Chest X-ray:
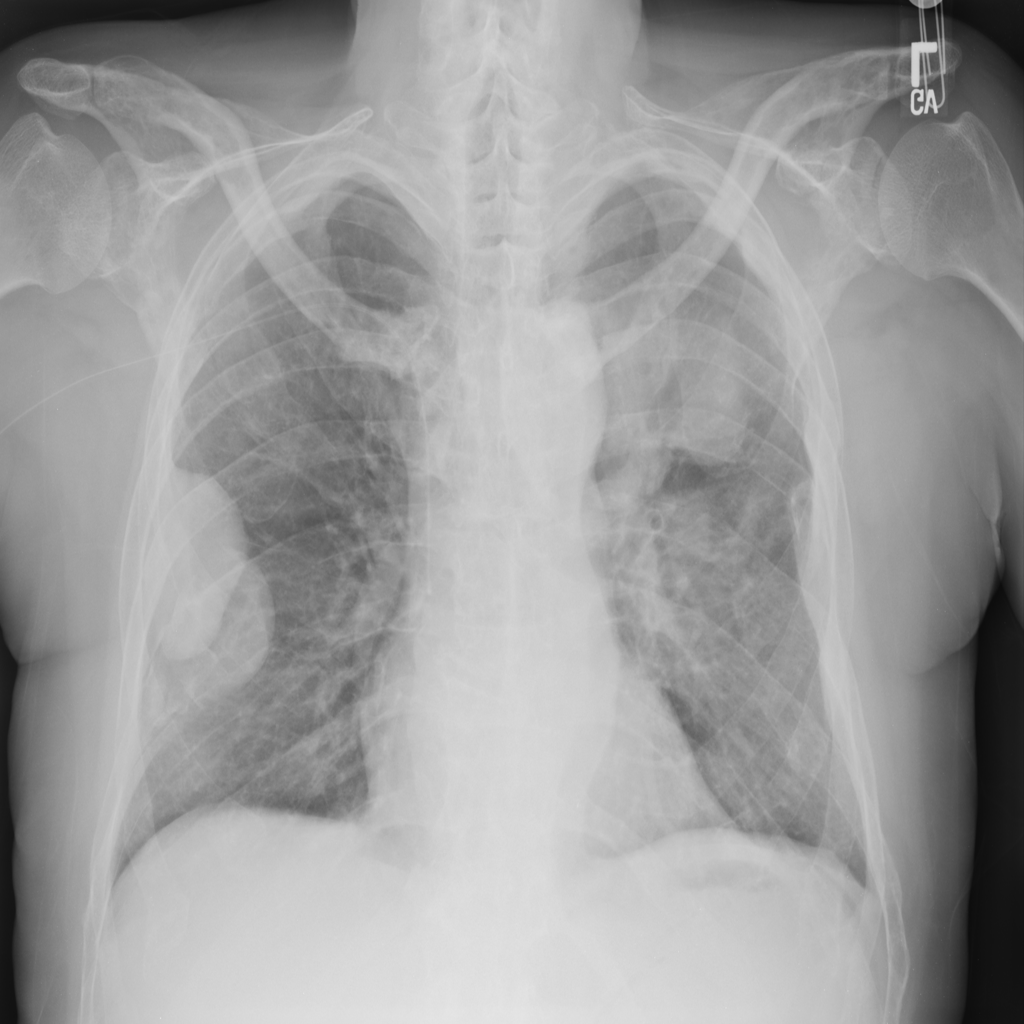
Findings: Effusion, Consolidation
No abnormal finding: no